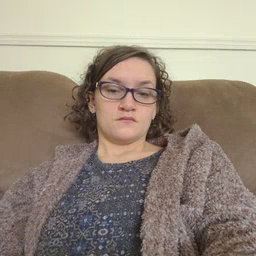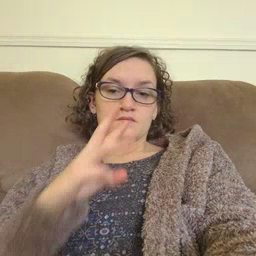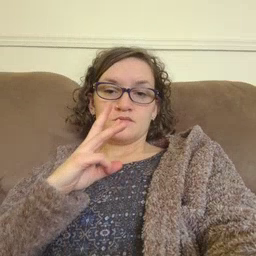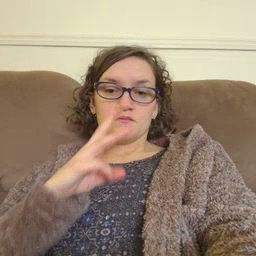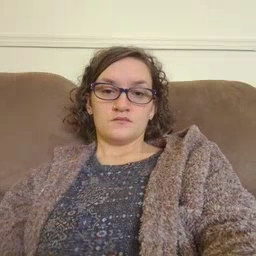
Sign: water